Question: I am new to Ruby and would really appreciate some help understanding what is going on here.
Summary:
Gem install watir-webdriver
Installs fine
start irb
require "watir-webdriver"
... LoadError: no such file to load --watir-webdriver
Surely this should respond
'''
=> true
'''
Why is it not finding the gem? Or what am I doing wrong?

I'm on win7, Railsinstaller (Ruby 1.8.7).
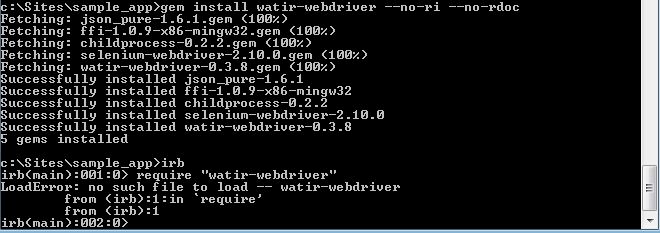
Answer: In 1.8.7 you need to require rubygems first.
'''
require 'rubygems'
'''
Some explanation here: <URL>